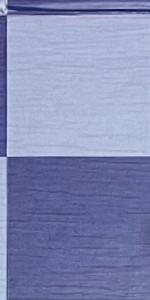
Label: Empty